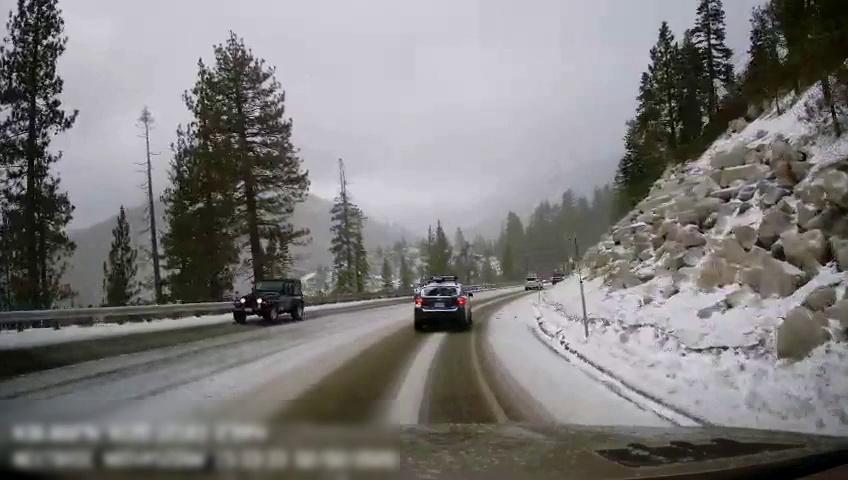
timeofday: Day
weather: Snowy
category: Drivable Space
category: Vehicles | SUV
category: Vehicles | Car
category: Vehicles | Car
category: Lanes | Current Lane